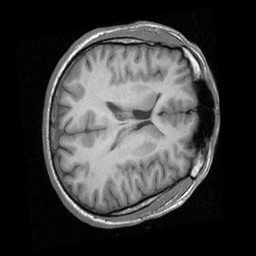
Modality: T1w
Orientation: axial
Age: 33